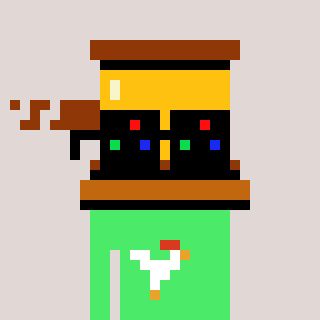
a pixel art character with square black sunglasses, a gavel-shaped head and a teal-colored body on a warm background